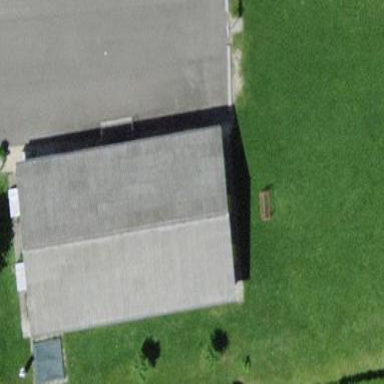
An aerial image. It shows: School building.